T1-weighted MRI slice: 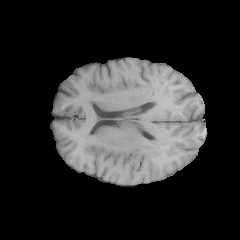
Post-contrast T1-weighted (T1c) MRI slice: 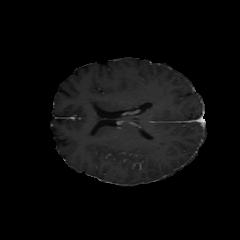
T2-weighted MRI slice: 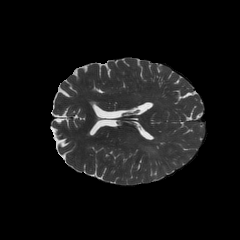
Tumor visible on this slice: yes